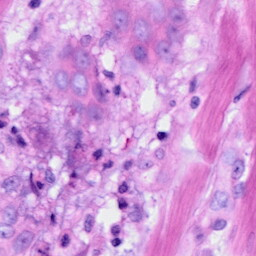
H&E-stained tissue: Ovarian